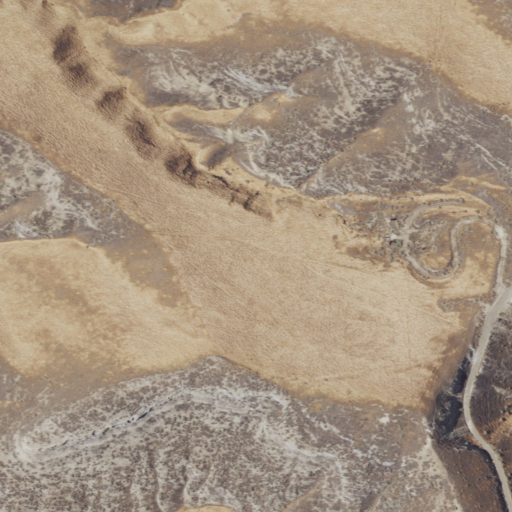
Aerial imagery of ridge(s) in California named La Tusa containing only grassland